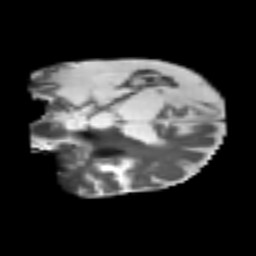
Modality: T2w
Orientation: coronal
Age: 55
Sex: male
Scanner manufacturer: siemens
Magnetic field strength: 3 T
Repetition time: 4.987 s
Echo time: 0.0792 s